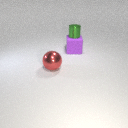
large purple rubber cube behind large red metal sphere